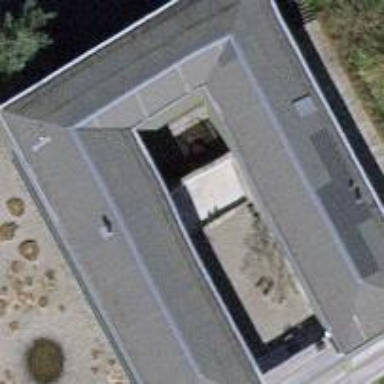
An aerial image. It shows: Detached building.